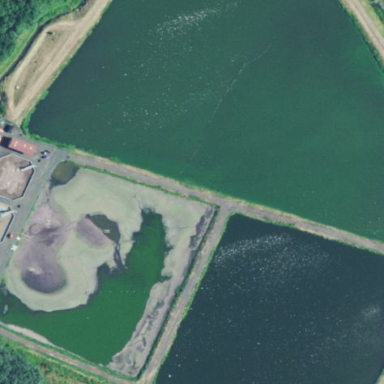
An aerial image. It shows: Wastewater plant.